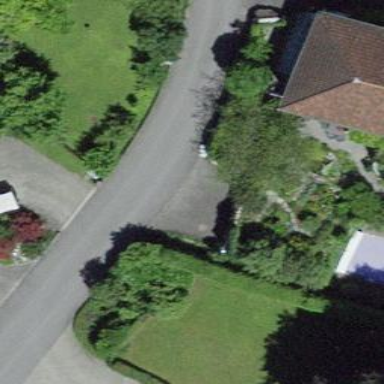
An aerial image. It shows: Garage.